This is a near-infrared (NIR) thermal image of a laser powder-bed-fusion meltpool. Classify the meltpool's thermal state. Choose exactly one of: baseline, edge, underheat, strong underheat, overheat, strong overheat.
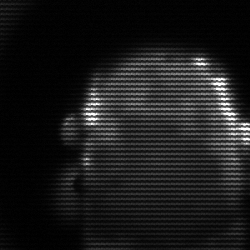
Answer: baseline